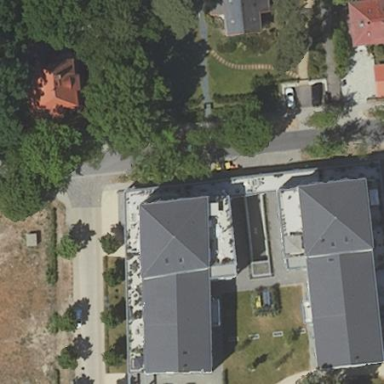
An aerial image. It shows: White apartments building.